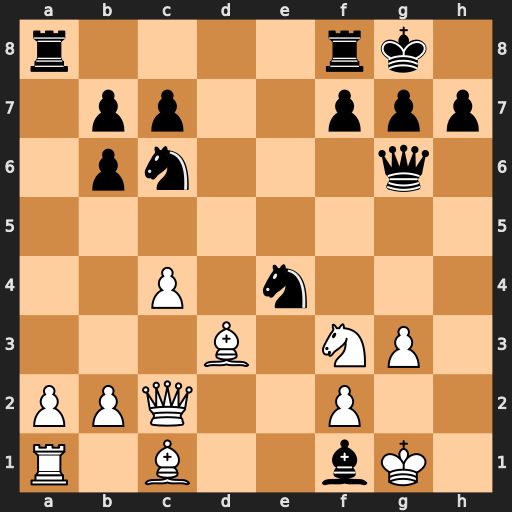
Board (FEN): r4rk1/1pp2ppp/1pn3q1/8/2P1n3/3B1NP1/PPQ2P2/R1B2bK1
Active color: w
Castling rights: -
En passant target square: -
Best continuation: Bxe4 Qh5 Kxf1